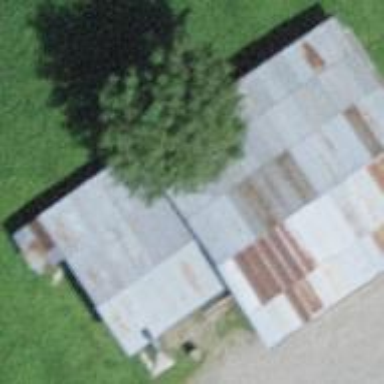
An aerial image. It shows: Shed building.